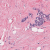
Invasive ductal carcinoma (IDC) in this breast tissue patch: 1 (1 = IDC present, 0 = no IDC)